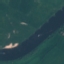
Land use / land cover: River